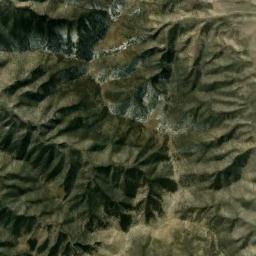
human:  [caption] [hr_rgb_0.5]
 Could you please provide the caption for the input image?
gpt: The folded mountain consists of a number of ridges and valleys .

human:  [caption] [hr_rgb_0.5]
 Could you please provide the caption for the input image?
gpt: You can see the veins of the mountain clearly .

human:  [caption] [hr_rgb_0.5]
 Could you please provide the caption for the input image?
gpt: The mountain is full of green plants with lines of bare land .

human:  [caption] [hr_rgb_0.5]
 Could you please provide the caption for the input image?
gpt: The mountain is uneven and rough .

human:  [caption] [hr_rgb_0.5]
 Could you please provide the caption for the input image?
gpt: There are many ridges on the mountain .